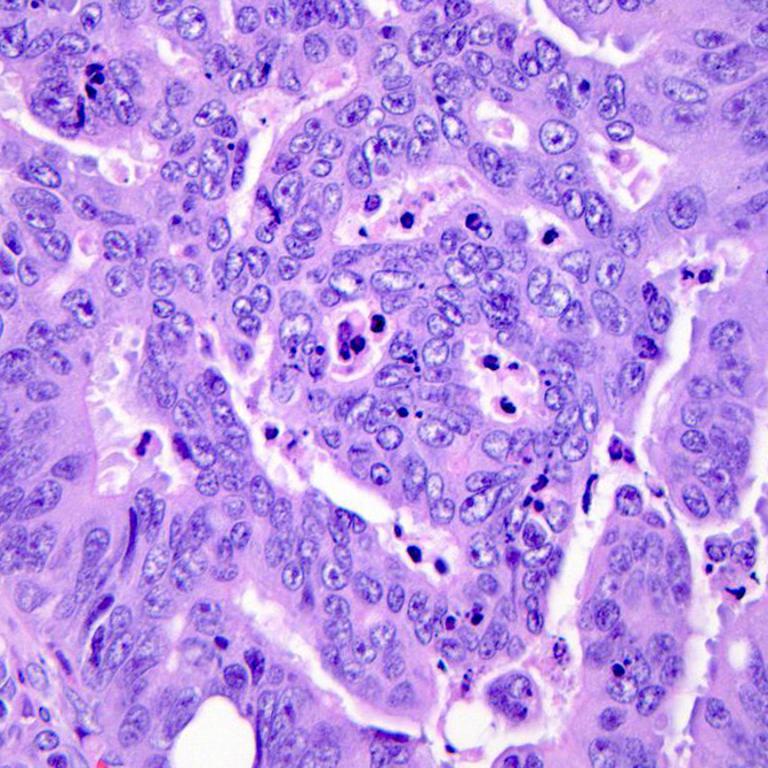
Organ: colon
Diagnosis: adenocarcinomas